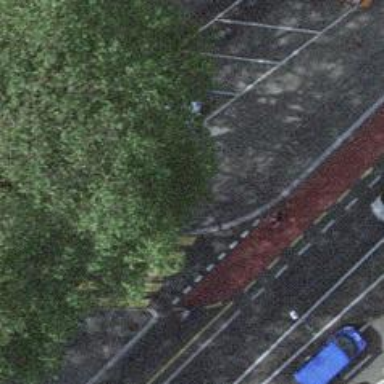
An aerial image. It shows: Raised kerb.